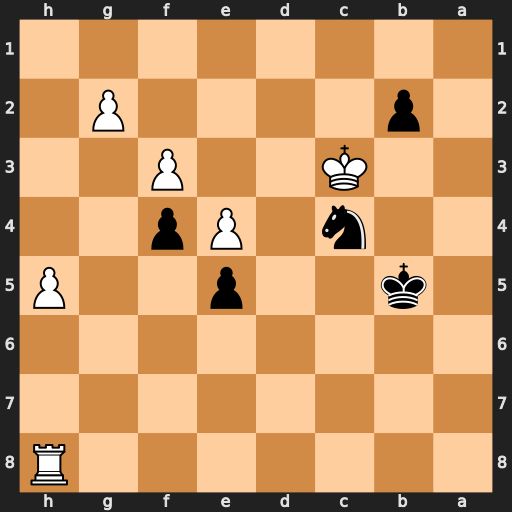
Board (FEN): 7R/8/8/1k2p2P/2n1Pp2/2K2P2/1p4P1/8
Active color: b
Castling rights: -
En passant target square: -
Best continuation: b1=Q Rb8+ Nb6 Rxb6+ Kxb6